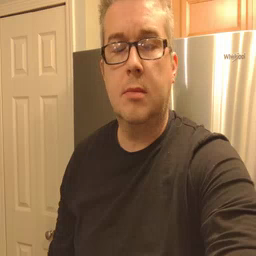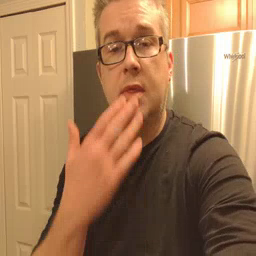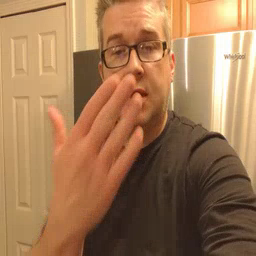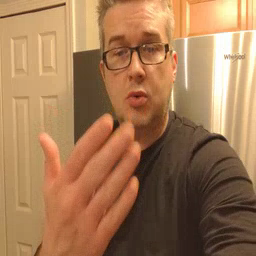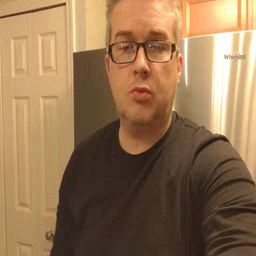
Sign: thankyou